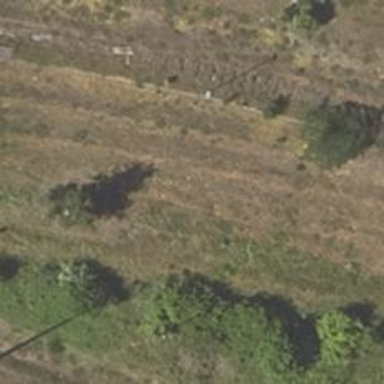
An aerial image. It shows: Abandoned railway yard.